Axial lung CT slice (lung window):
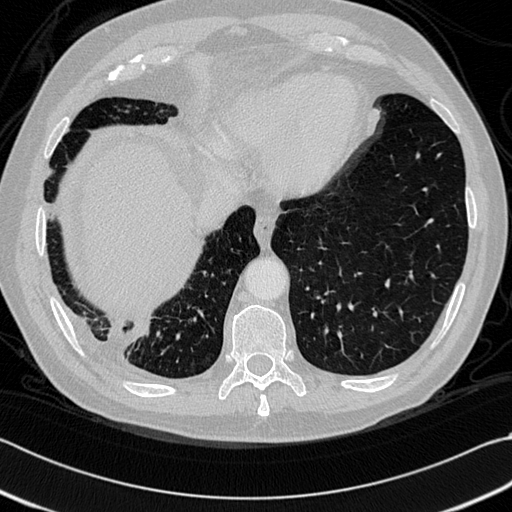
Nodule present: no